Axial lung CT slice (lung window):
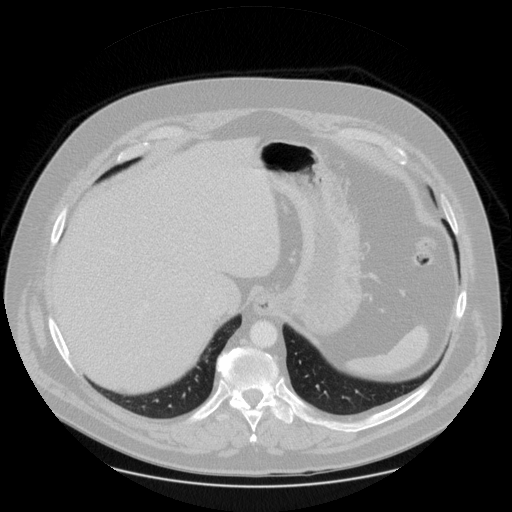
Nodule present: no